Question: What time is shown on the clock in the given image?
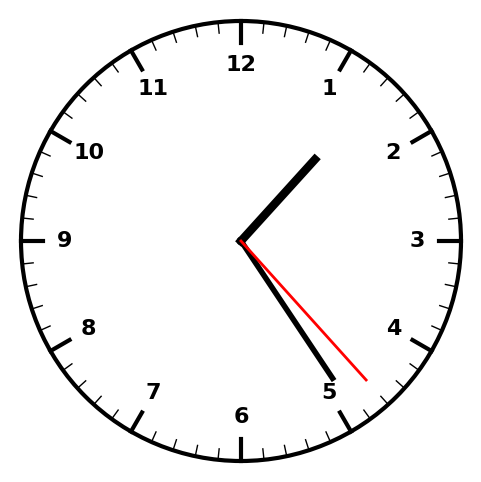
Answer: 01:24:23